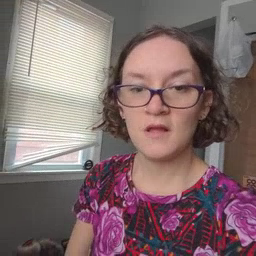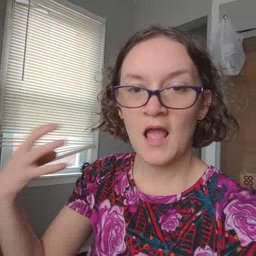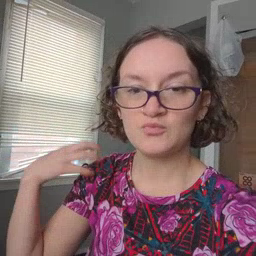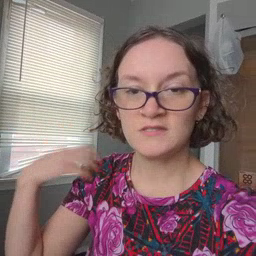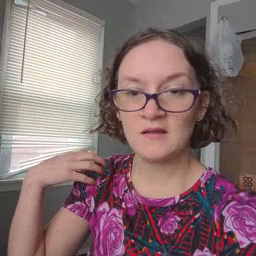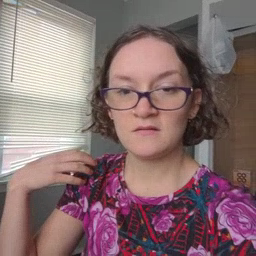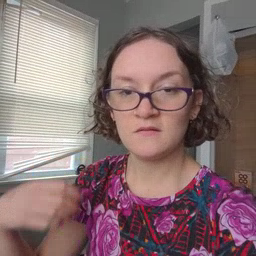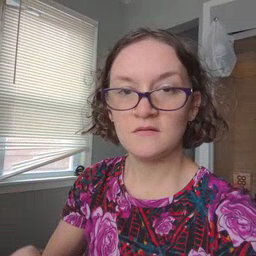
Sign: outside